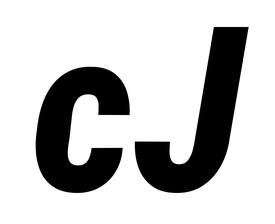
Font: Roboto-Italic_Condensed_ExtraBold_Italic